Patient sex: M
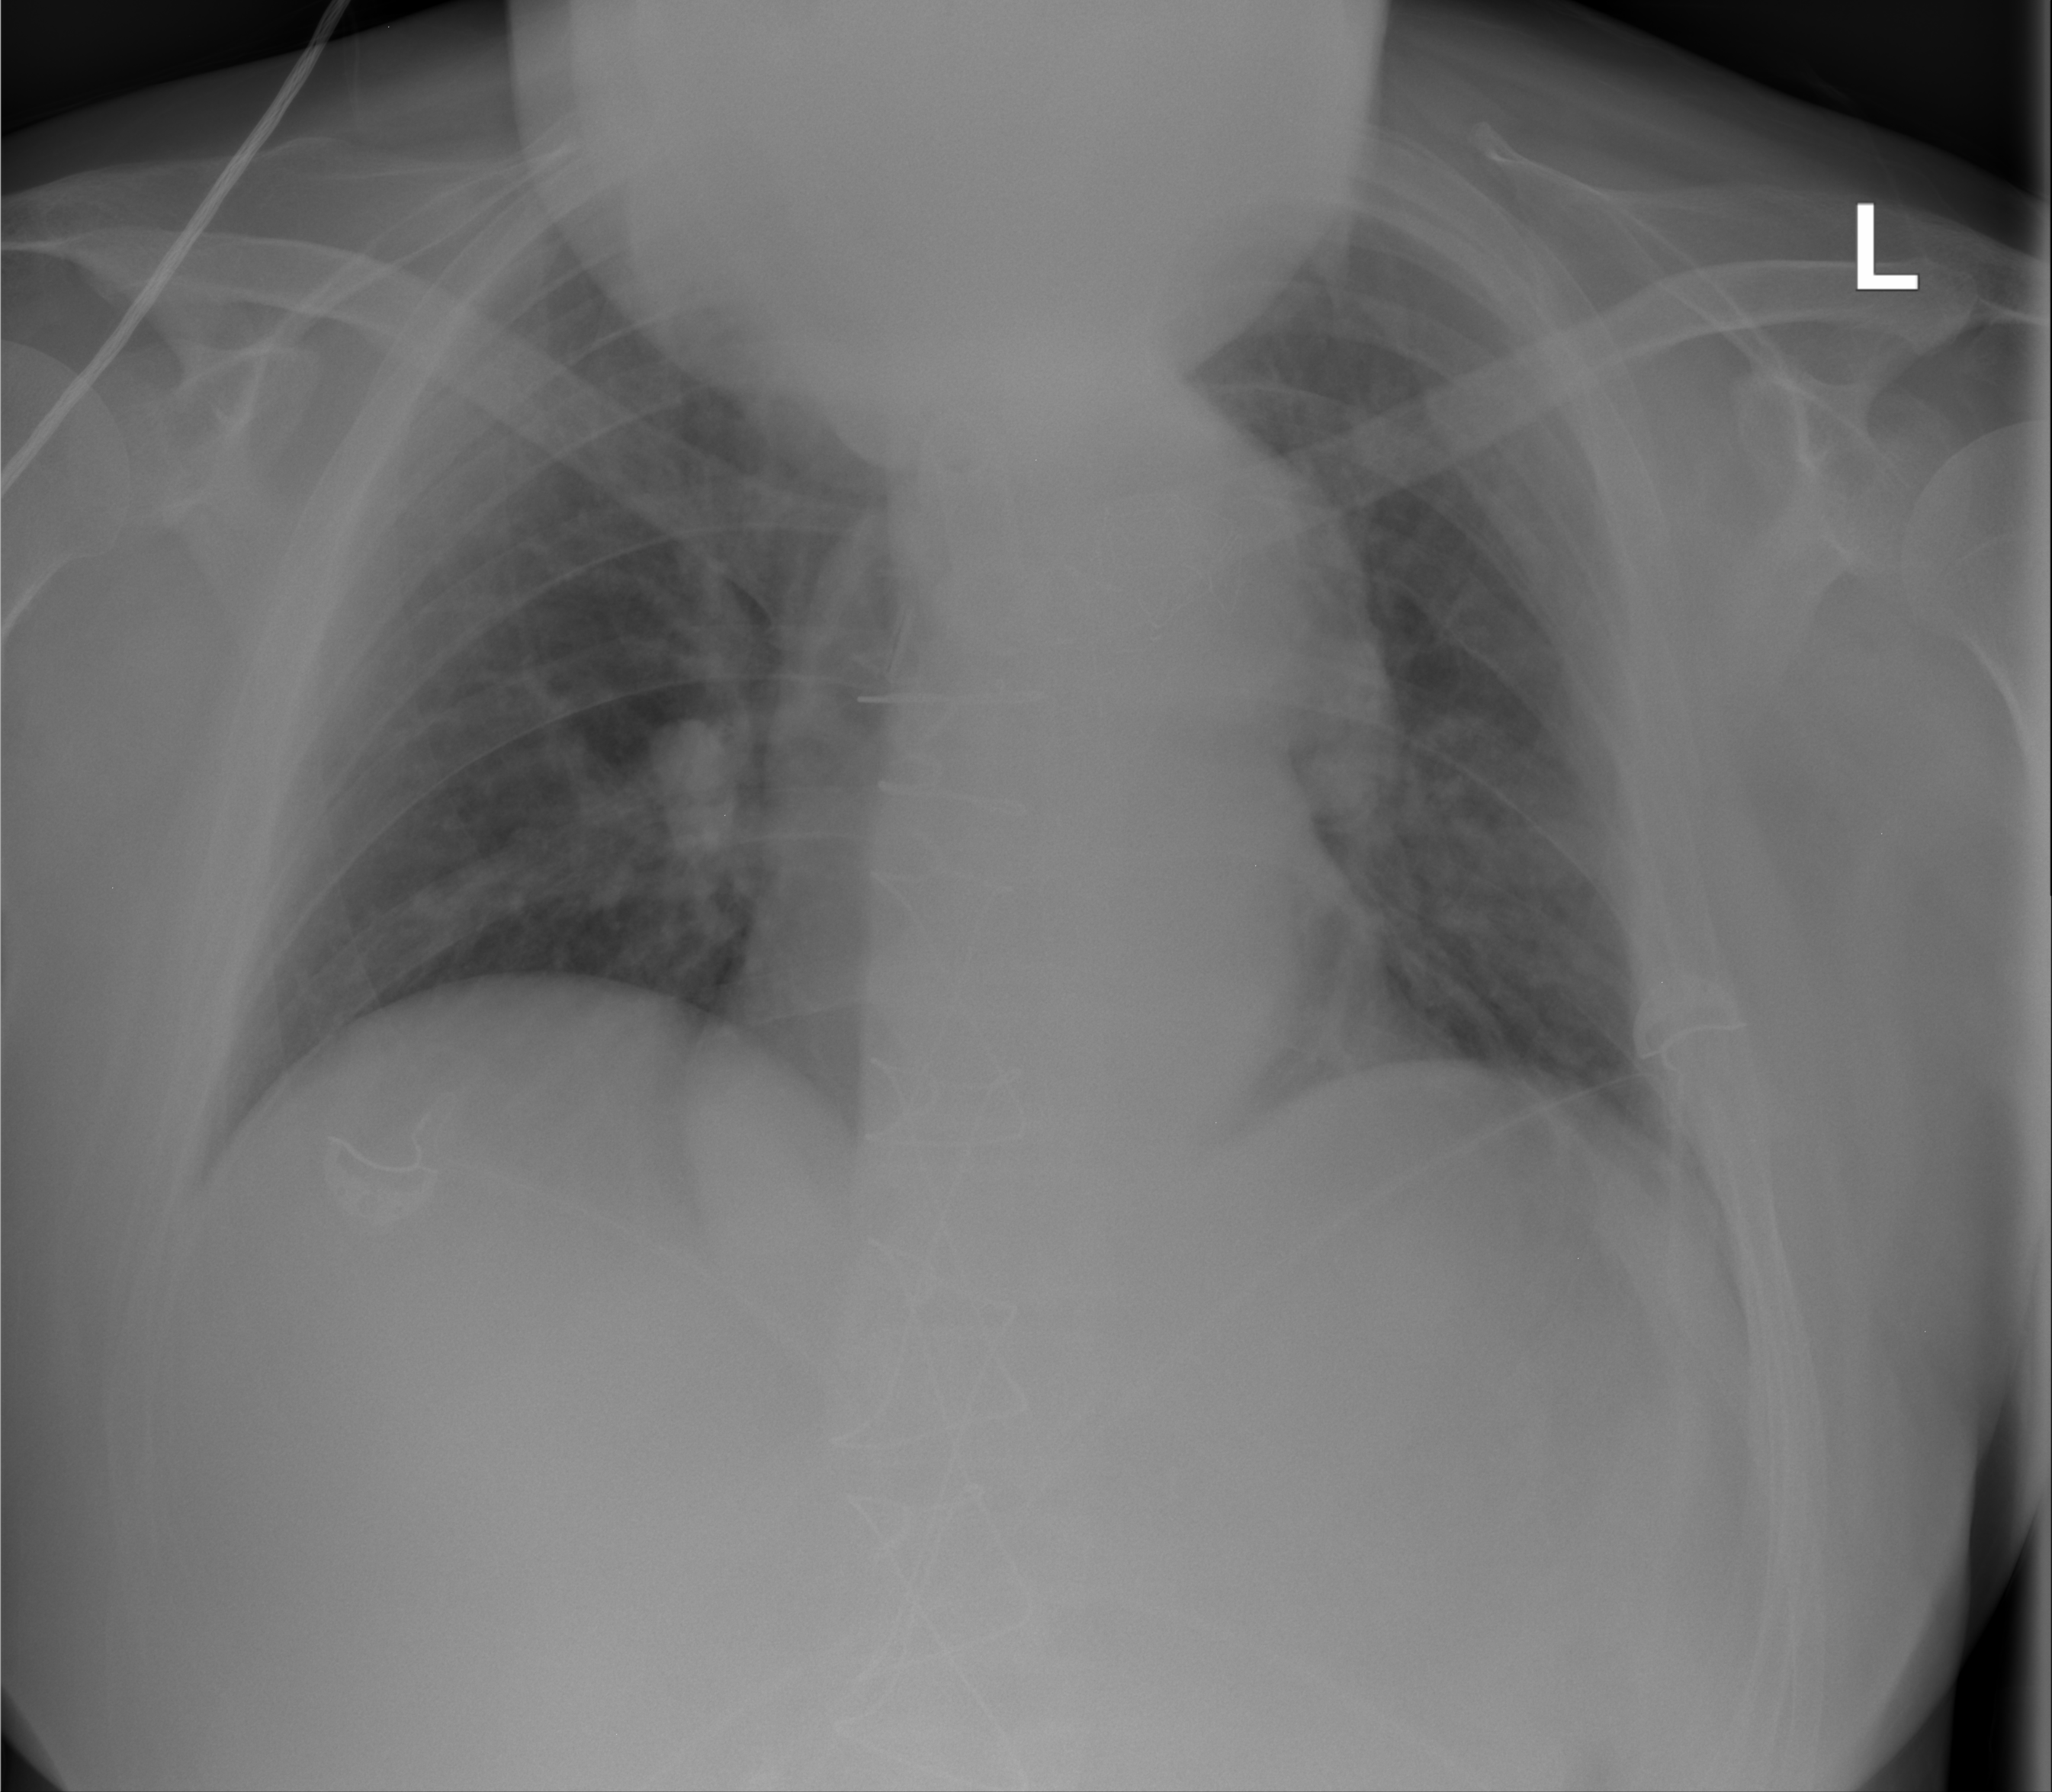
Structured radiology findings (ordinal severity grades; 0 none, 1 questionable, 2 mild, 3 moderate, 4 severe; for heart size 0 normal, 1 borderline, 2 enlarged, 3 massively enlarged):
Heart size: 1
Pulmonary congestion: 2
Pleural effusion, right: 1
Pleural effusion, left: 0
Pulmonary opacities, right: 1
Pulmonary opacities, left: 2
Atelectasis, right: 2
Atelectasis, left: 3